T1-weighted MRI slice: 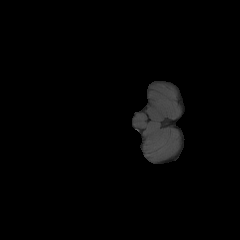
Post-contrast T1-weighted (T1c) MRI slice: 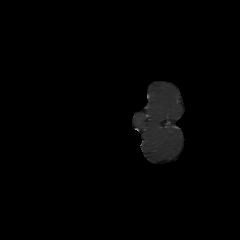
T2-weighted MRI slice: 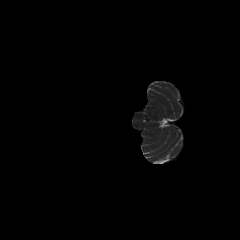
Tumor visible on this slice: no